Question: Where are the root method bodies in c#? How can I see it? I'm interested in how it works from the inside, but when I choose any class or method(f12) -
I see only a declaration, where is the body?

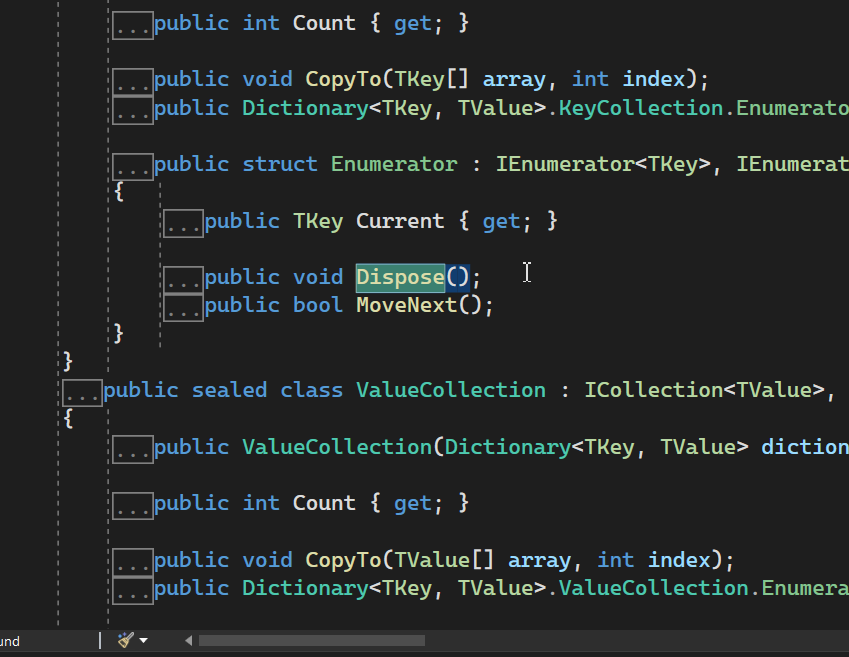
Answer: This is because when you load an assembly (even the core dlls) you only get the compiled version and not the source code.
If you did, the assembly would be much larger than that.
Fortunatelly, the .NET Core code is open source so you can find it on <URL>.
You can find the declaration of the partial struct <URL>.